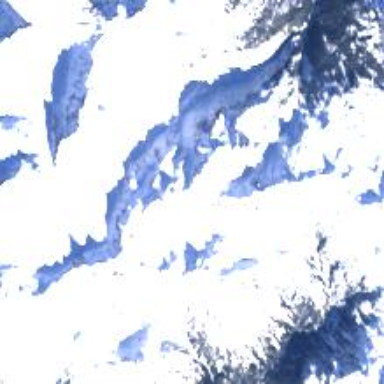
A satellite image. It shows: Stunning view of glacier.